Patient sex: F
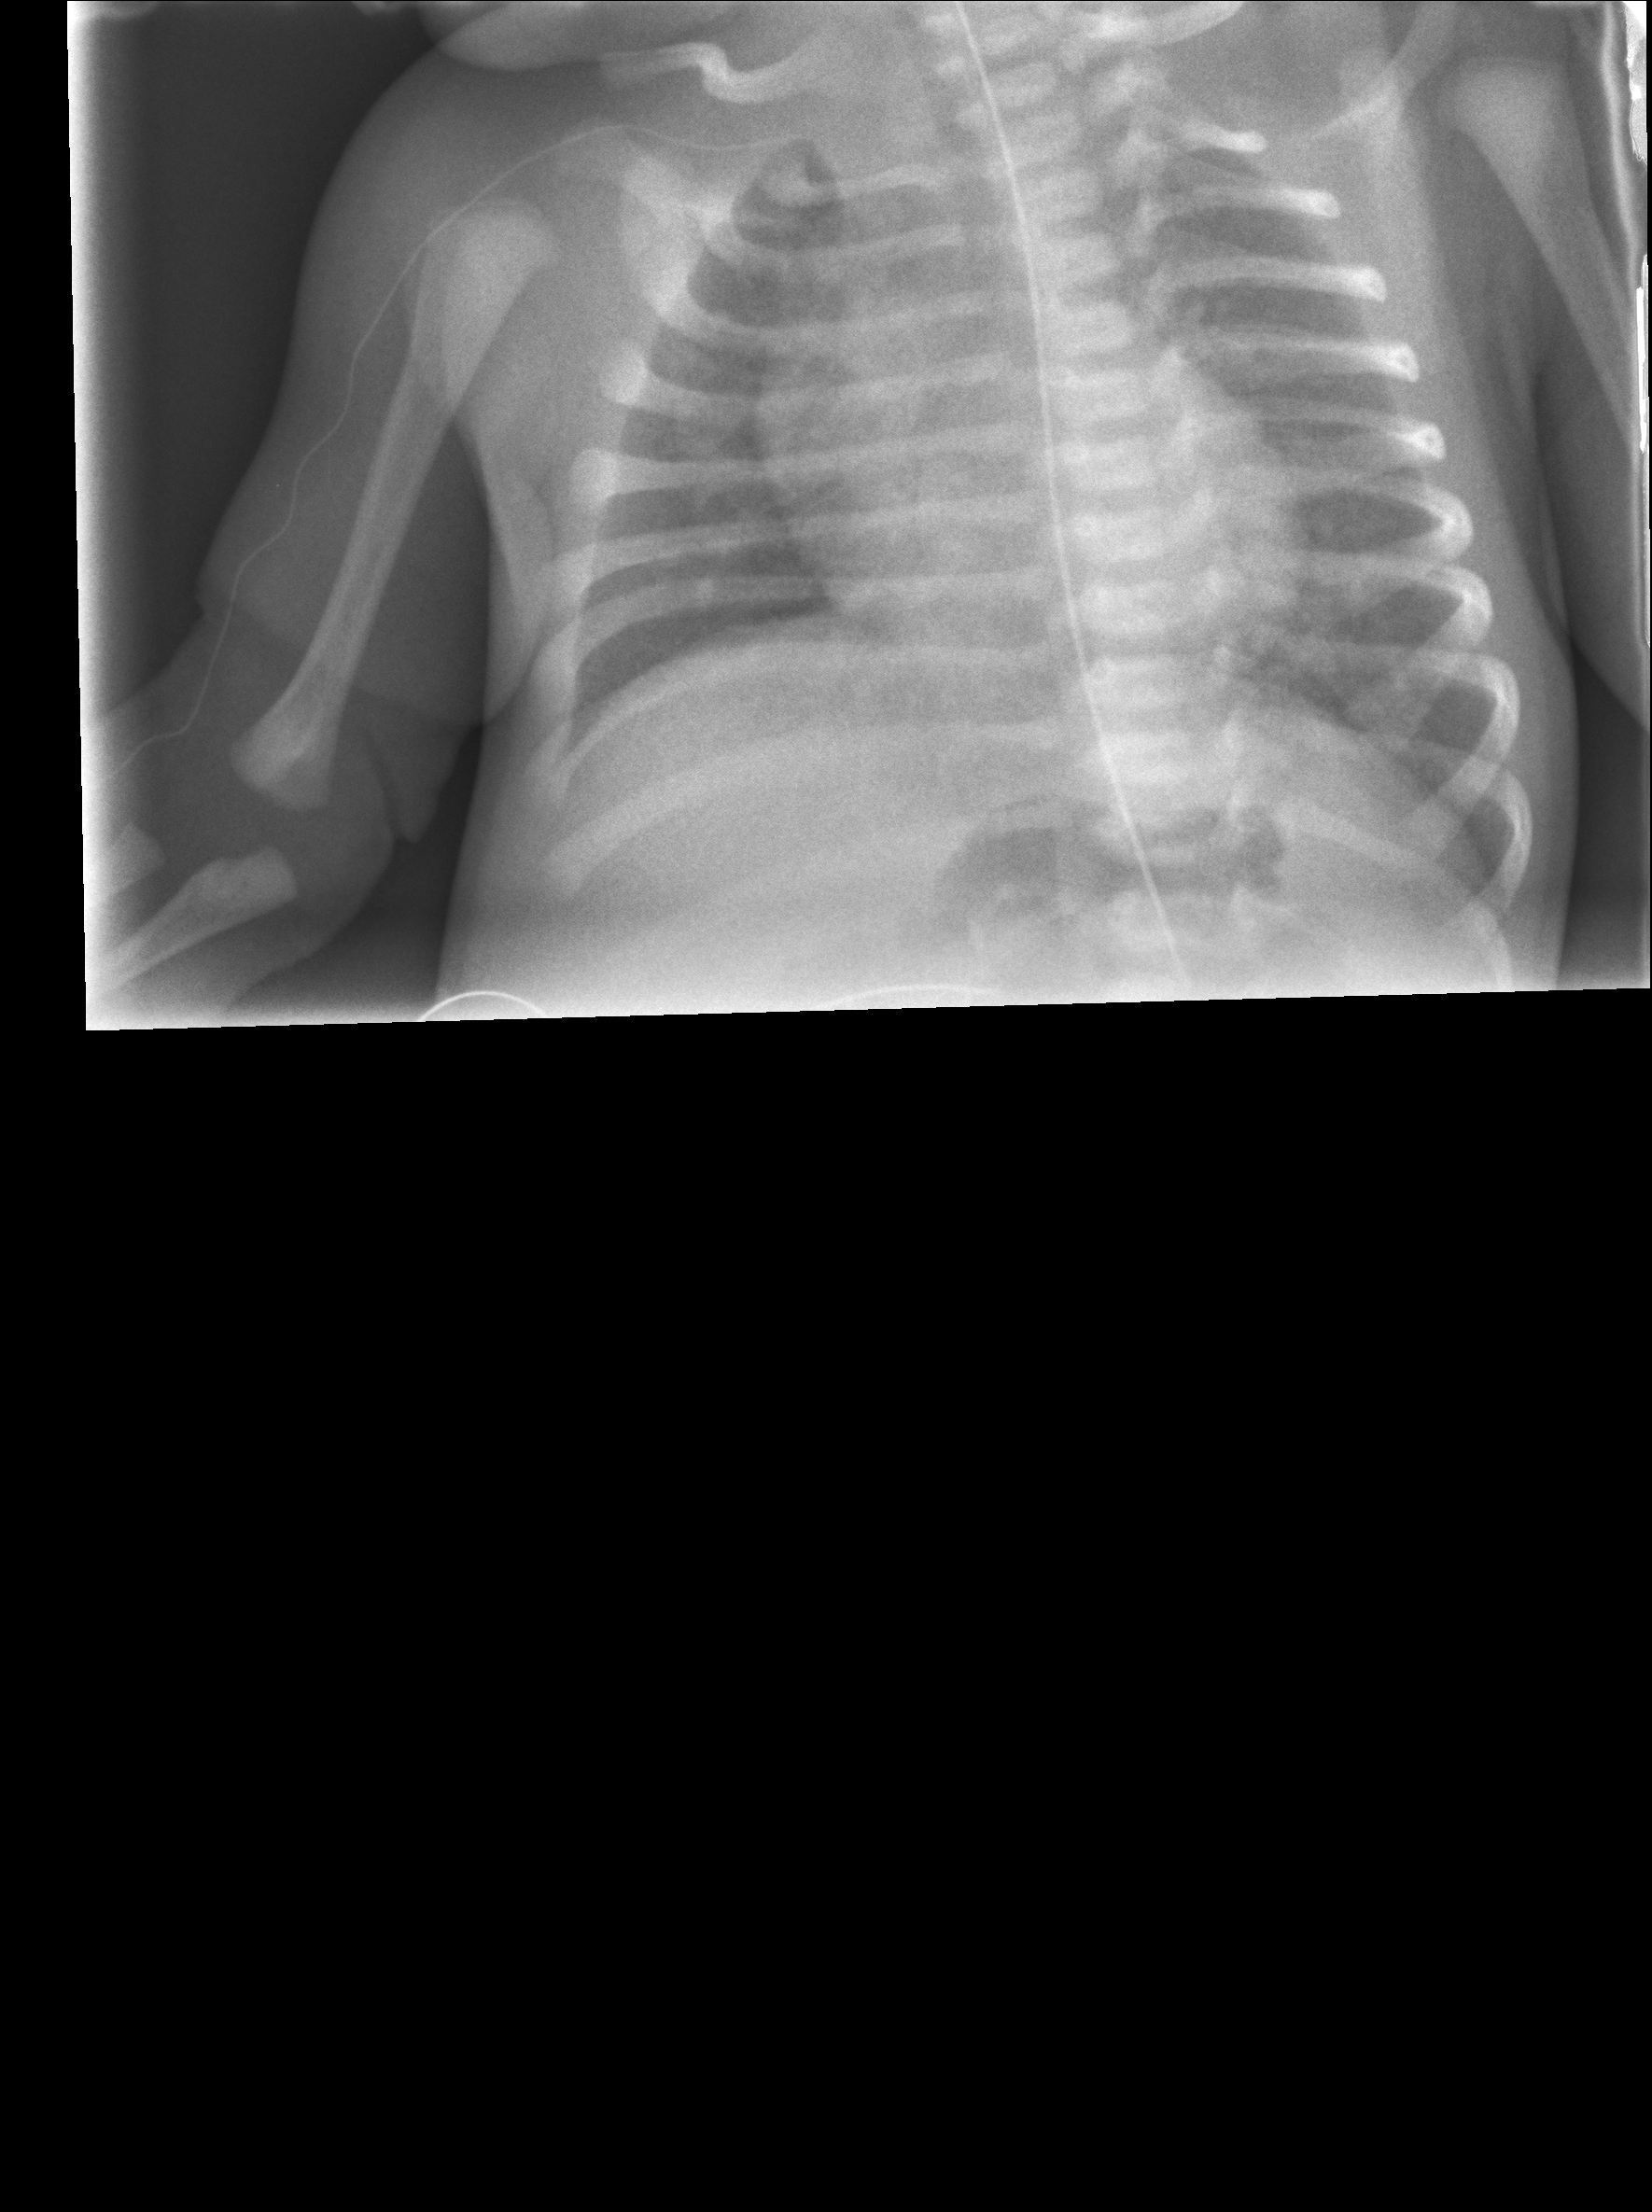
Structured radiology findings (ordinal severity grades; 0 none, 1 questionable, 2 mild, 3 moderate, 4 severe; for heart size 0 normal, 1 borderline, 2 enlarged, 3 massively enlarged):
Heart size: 0
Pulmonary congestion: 0
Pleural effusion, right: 0
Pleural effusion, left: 0
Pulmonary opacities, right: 0
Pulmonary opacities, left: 0
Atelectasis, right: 2
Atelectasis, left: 2